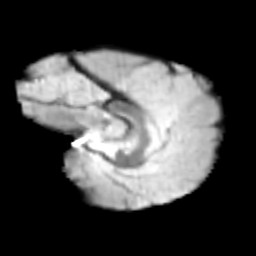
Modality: T2w
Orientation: sagittal
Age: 12
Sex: male
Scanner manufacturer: siemens
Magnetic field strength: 3 T
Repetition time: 3.8 s
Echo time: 0.07 s